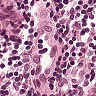
Metastatic tissue present: no